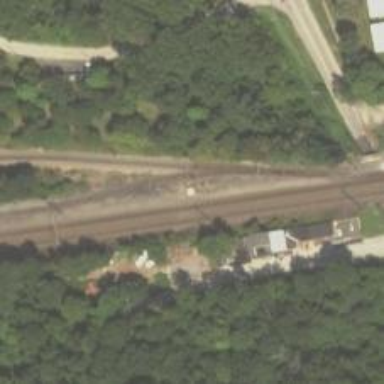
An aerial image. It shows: Junction on the railway.